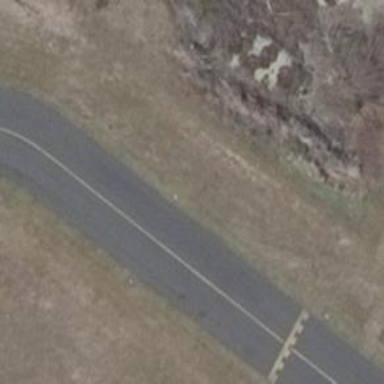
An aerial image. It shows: Taxiway edge illuminated for aviation.